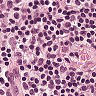
Metastatic tissue present: no